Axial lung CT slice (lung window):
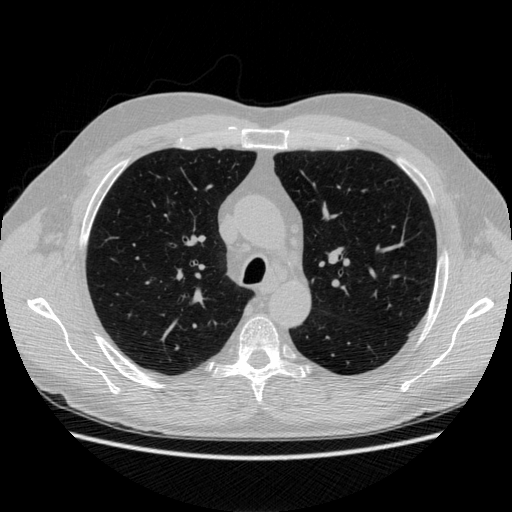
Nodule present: no